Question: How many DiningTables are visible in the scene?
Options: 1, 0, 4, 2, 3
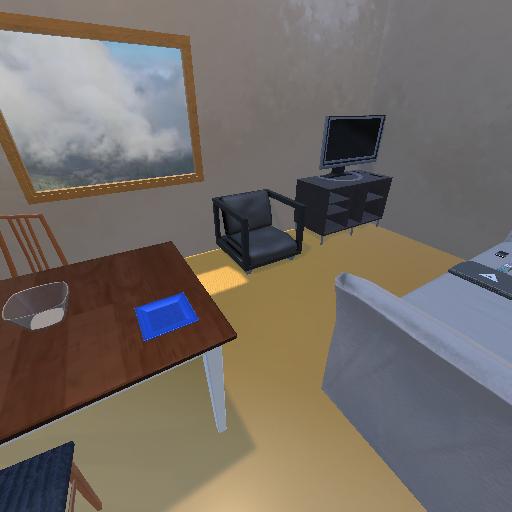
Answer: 1